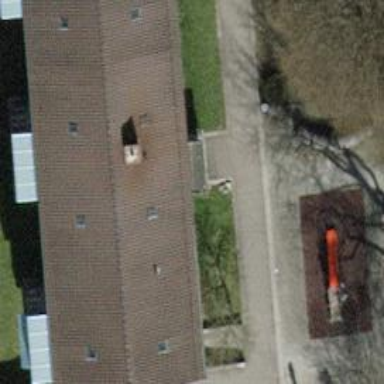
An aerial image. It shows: Building with tiled roof.